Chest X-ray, PA view. Patient: 77 years old, sex M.
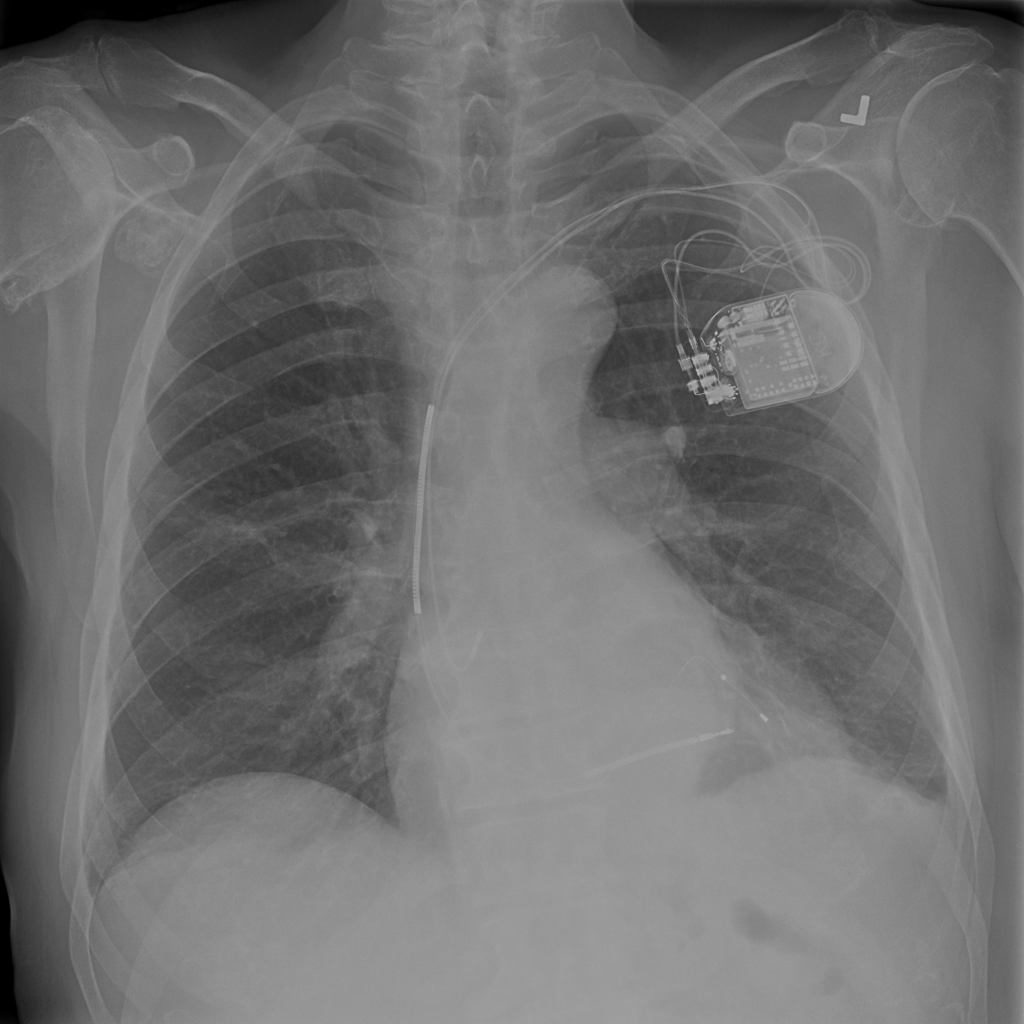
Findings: No Finding